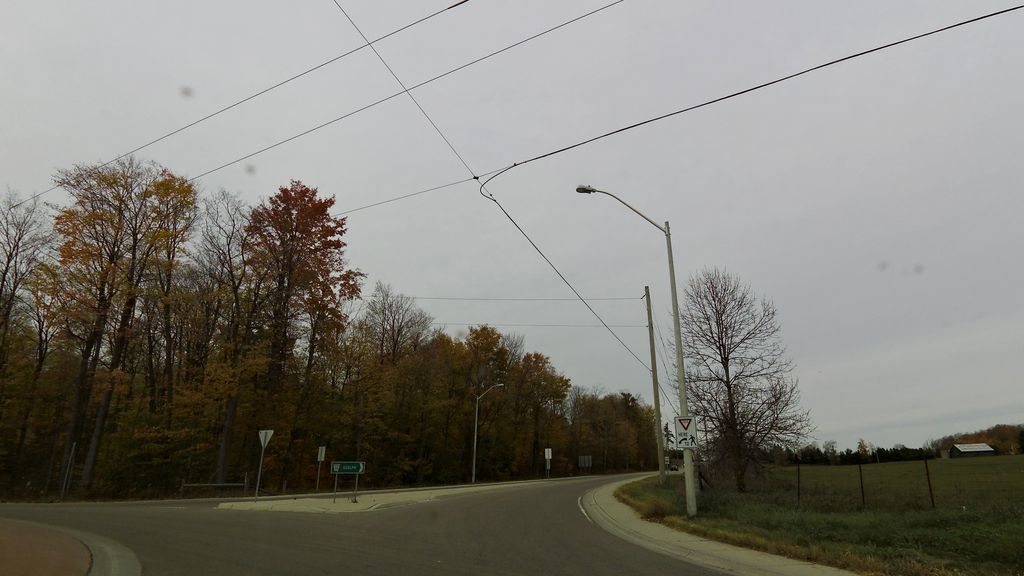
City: kitchener-waterloo